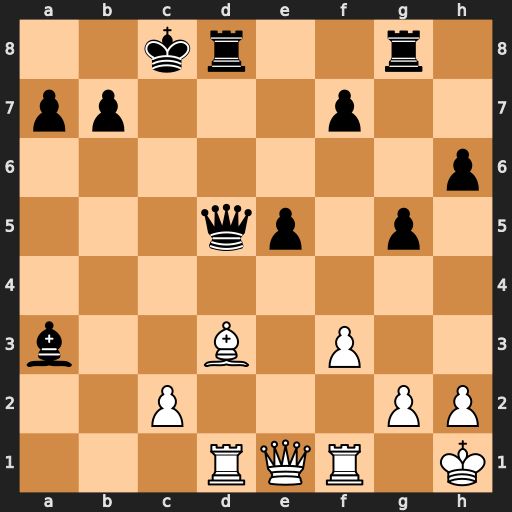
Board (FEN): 2kr2r1/pp3p2/7p/3qp1p1/8/b2B1P2/2P3PP/3RQR1K
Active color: w
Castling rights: -
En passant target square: -
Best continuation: Bf5+ Kb8 Rxd5